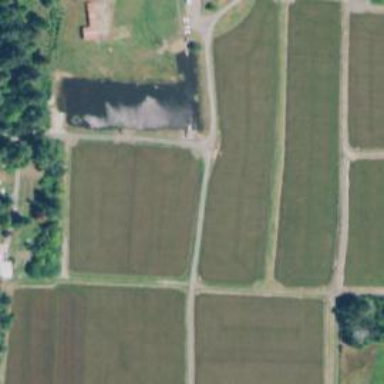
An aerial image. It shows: Farmland with cranberries as the main crop.